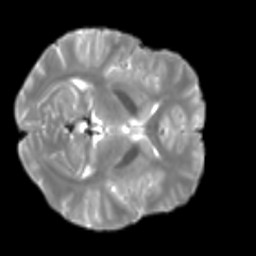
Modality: T2w
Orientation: axial
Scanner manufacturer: siemens
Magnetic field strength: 3 T
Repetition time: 4 s
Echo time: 0.0594 s